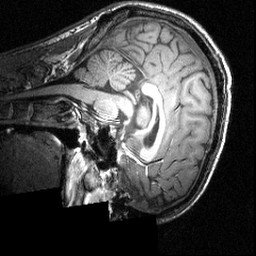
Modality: T1w
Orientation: sagittal
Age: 25
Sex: male
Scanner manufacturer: siemens
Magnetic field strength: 3.951 T
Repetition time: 1.5 s
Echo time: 0.00335 s